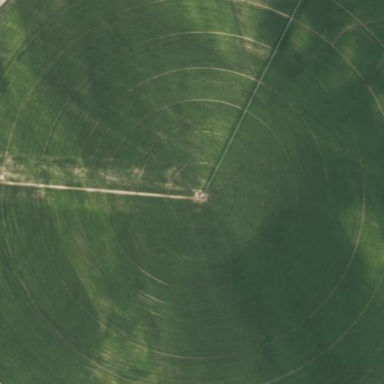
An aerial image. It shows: Farmland with pivot irrigation system.